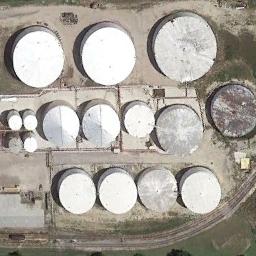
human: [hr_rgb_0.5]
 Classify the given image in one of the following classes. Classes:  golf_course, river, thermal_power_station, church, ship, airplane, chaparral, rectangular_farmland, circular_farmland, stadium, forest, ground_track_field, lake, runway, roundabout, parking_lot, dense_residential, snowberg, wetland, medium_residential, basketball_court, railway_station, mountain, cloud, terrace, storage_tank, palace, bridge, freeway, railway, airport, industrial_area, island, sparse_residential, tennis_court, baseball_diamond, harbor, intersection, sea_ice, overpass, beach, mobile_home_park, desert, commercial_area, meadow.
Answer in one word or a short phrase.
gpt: storage_tank